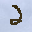
Label: 2